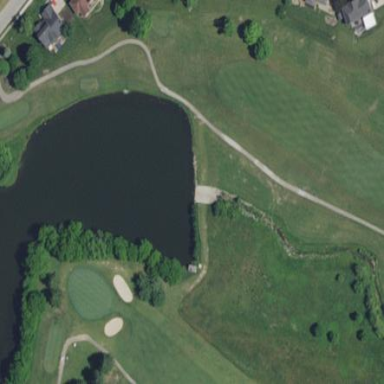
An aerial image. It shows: Scenic view of water hazard on golf course. The natural water feature adds beauty to the landscape.